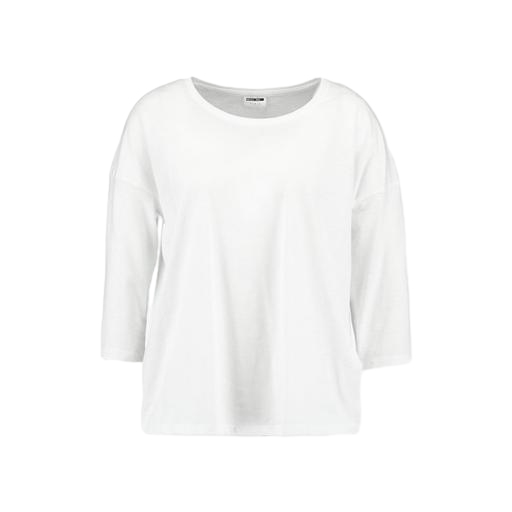
white three-quarter-sleeve scoop-neck t-shirt only macy, white three-quarter-sleeve top only macy, white 3/4 length sleeve tee, white background